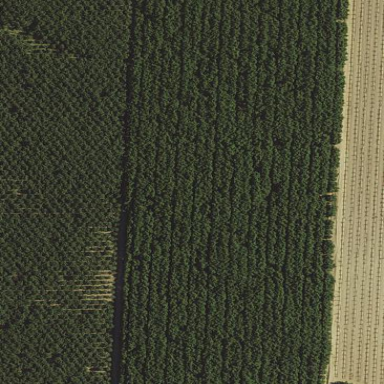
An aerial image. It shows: Orchard.